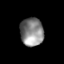
Tissue: lung
Cell type: Epithelial cells
Senescence score: 0.2142
Nuclear area (px): 641
Mean DAPI intensity: 134.997